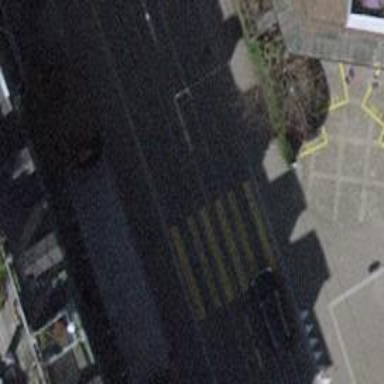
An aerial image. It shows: Uncontrolled zebra crossing with notable zebra markings.